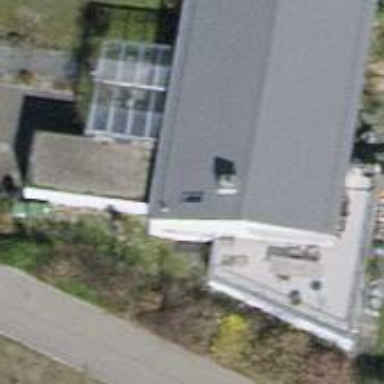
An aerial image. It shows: Detached building with tiled roof.